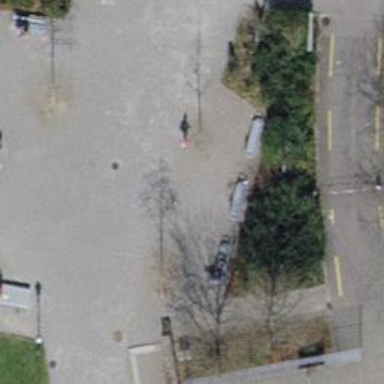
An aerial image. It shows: Bench for seating.